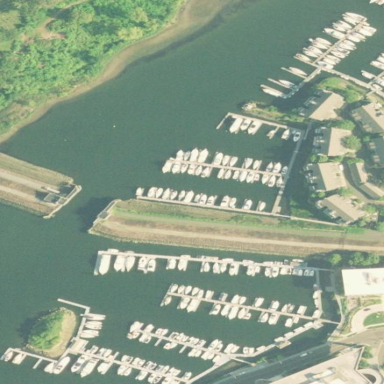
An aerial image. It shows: Marina on leisure land.